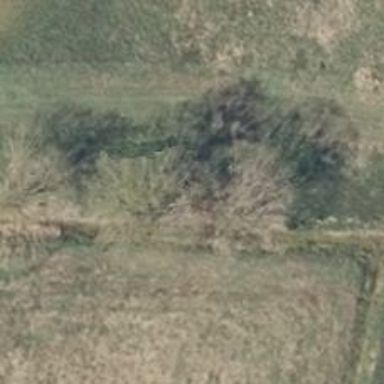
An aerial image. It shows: Deciduous tree with broadleaved leaves.